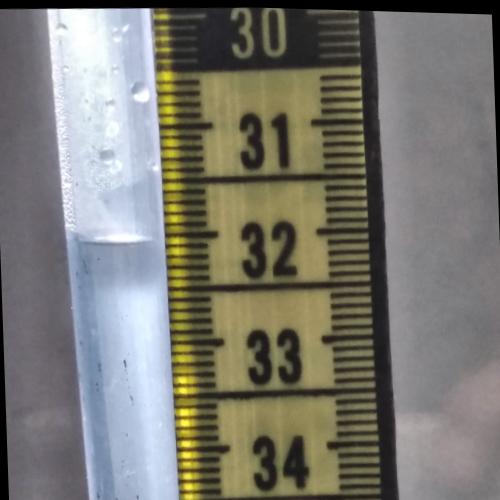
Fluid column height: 32.0 cm